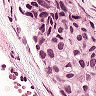
Metastatic tissue present: yes